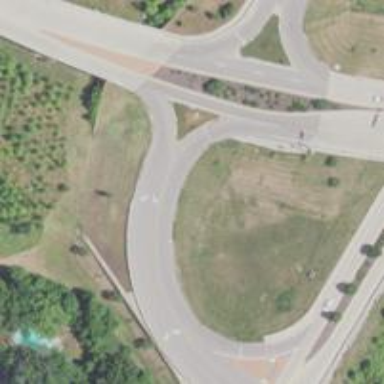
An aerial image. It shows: Secondary link road.